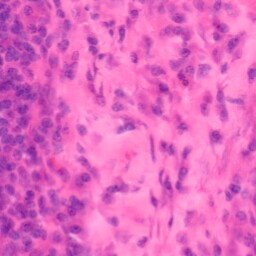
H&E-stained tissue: Colon